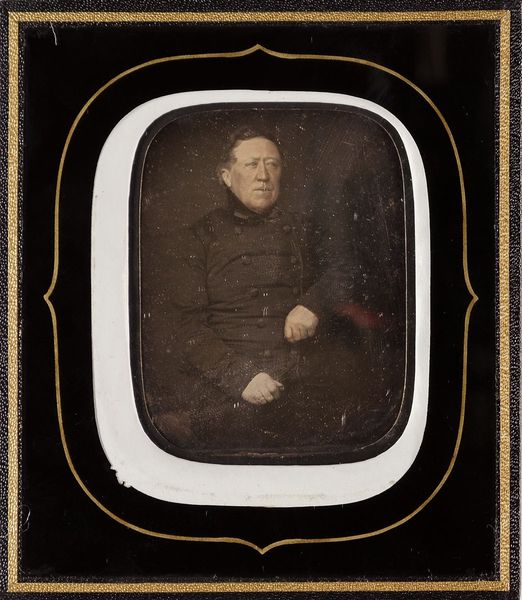
Titel: Unbekannter Mann
Standort: Hamburg
Institution: Museum für Kunst und Gewerbe Hamburg
Schlagwörter: mann, portrait, figur, foto, fotografie, photographie, photo, lichtbild, daguerreotypie, bildwerke, angewandte und bildende kunst, hessische systematik, porträt, porträtfotografie, porträtphotographie, hüftbild